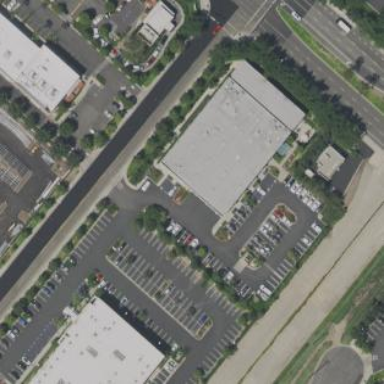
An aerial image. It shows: Commercial building.